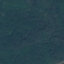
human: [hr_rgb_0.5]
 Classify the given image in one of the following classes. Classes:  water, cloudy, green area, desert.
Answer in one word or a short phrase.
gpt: green area